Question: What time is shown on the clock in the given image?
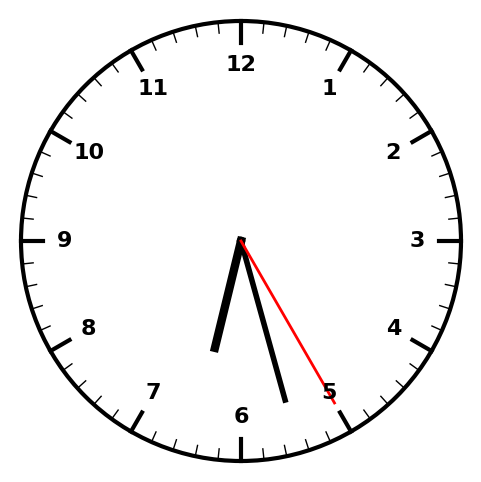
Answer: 06:27:25